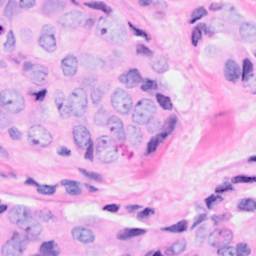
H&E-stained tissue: Breast